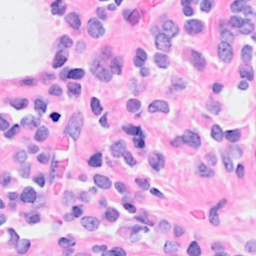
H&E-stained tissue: Breast